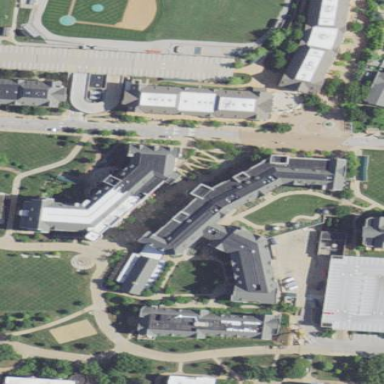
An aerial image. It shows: Dormitory building.